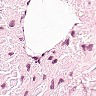
Metastatic tissue present: no